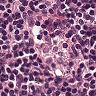
Metastatic tissue present: no